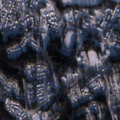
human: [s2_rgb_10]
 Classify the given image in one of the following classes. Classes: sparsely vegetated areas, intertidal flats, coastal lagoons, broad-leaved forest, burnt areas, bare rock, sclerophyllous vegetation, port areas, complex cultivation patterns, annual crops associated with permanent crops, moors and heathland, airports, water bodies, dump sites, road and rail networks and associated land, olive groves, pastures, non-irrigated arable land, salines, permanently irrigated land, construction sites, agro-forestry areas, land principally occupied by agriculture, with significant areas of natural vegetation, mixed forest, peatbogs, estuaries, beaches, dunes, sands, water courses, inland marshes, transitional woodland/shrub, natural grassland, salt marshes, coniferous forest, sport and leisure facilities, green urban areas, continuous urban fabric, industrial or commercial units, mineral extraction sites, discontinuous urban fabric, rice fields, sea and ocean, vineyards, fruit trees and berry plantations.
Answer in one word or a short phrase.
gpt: discontinuous urban fabric, airports, land principally occupied by agriculture, with significant areas of natural vegetation, coniferous forest, mixed forest